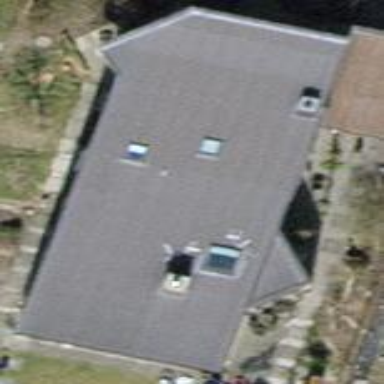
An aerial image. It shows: Detached building with gabled roof.